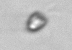
Label: Pyramimonas